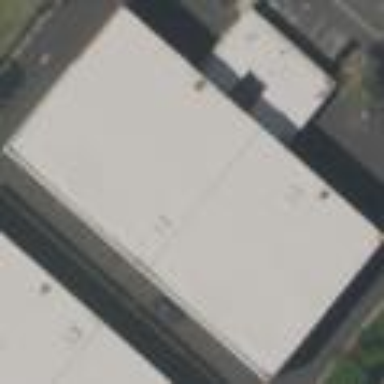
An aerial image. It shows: Commercial building.